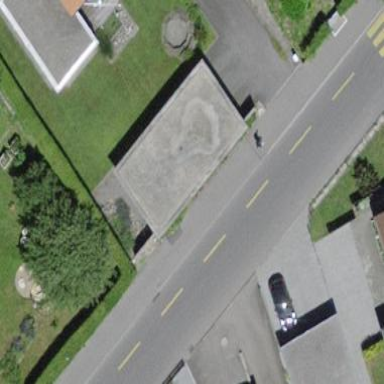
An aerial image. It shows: Carport structure.